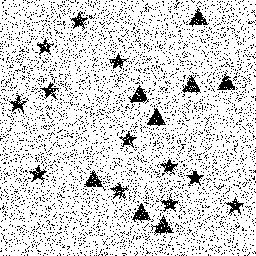
Squares: 0
Triangles: 8
Stars: 12
Total shapes: 20